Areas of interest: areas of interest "Sport and cultural"
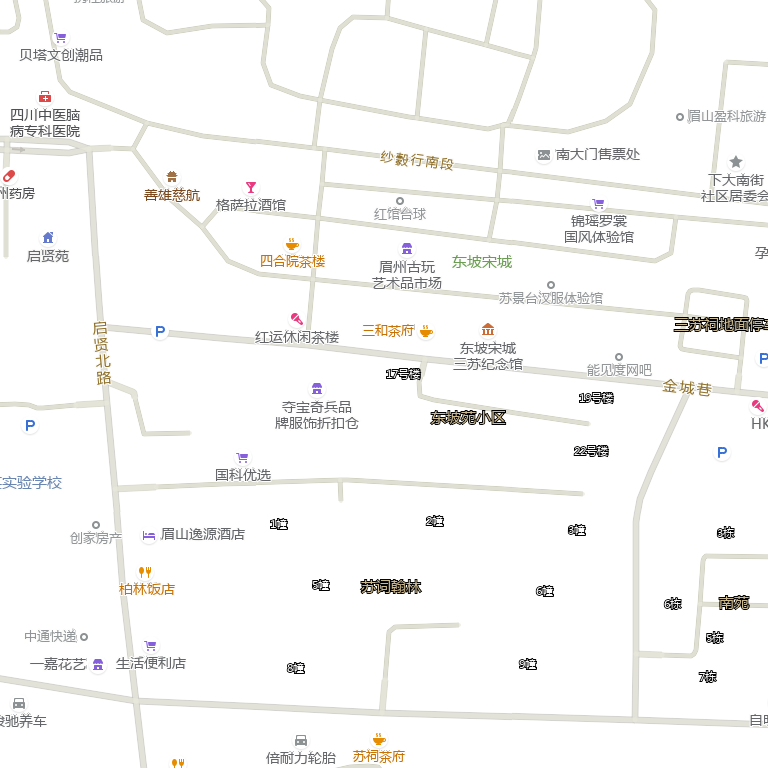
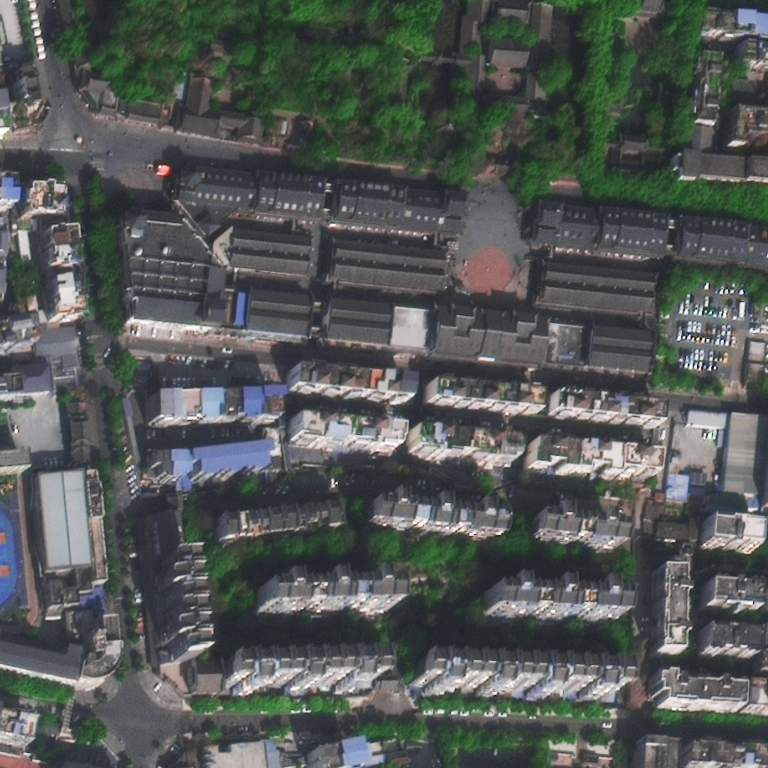